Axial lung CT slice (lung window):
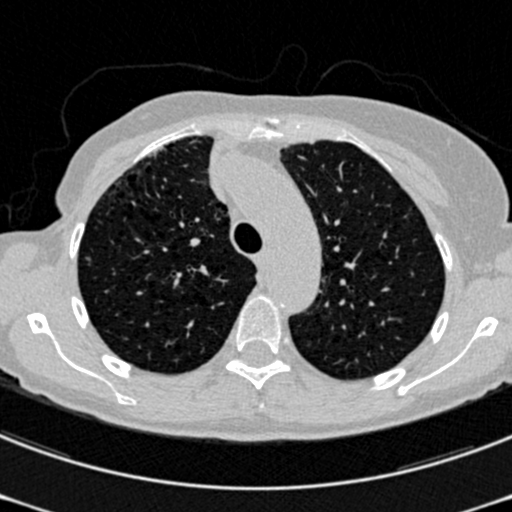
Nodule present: no